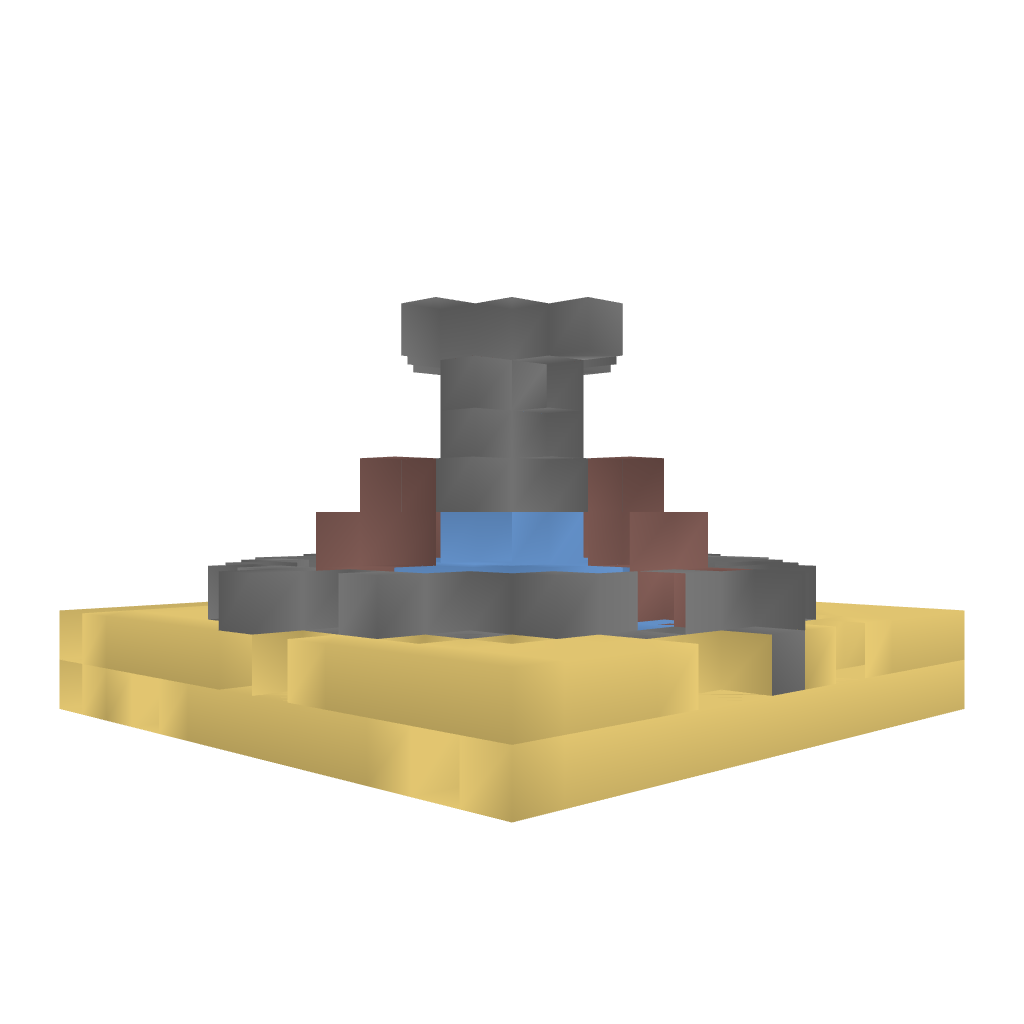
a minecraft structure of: Cactus Fountain high quality